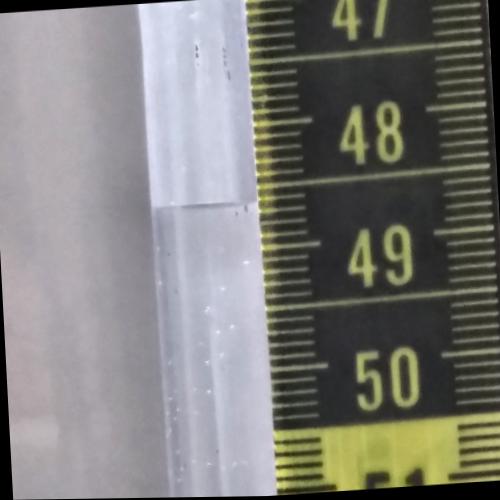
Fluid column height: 48.6 cm